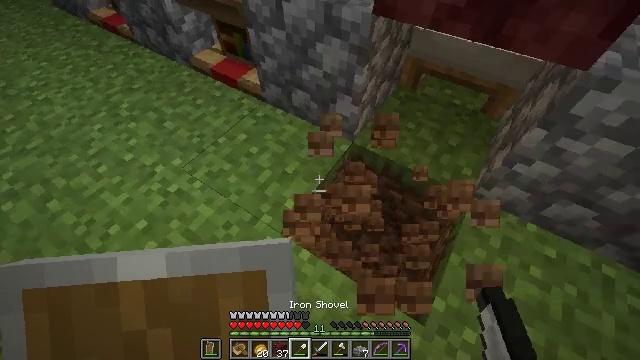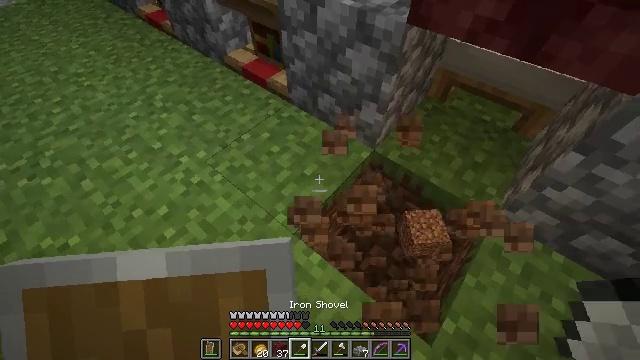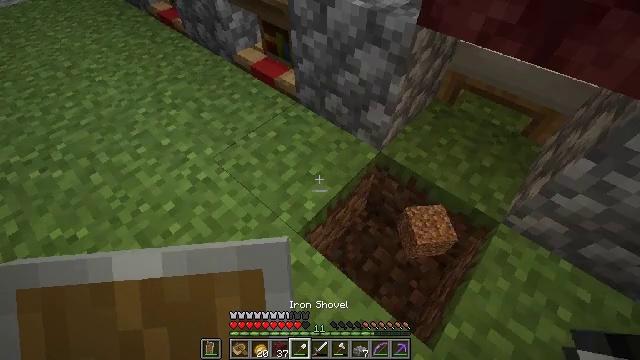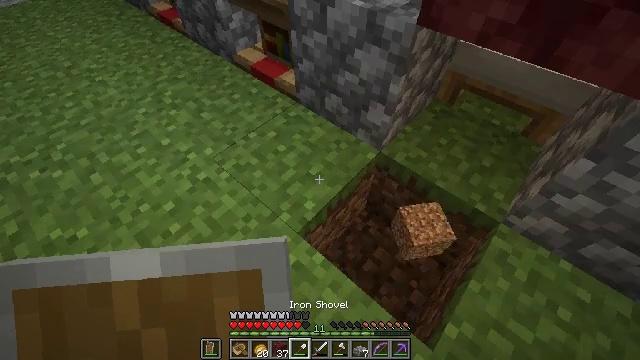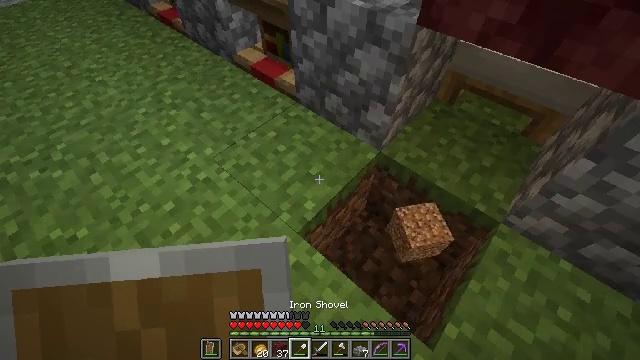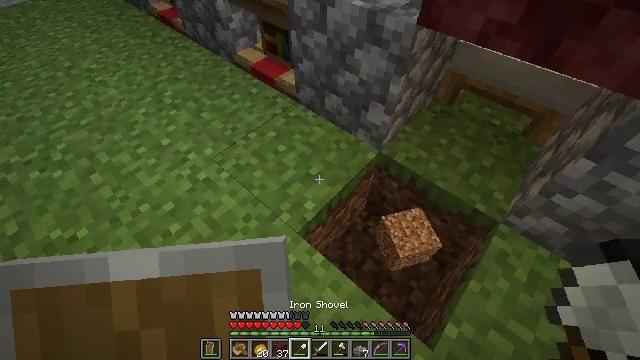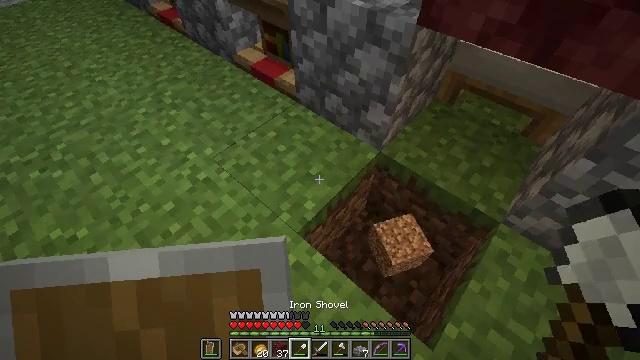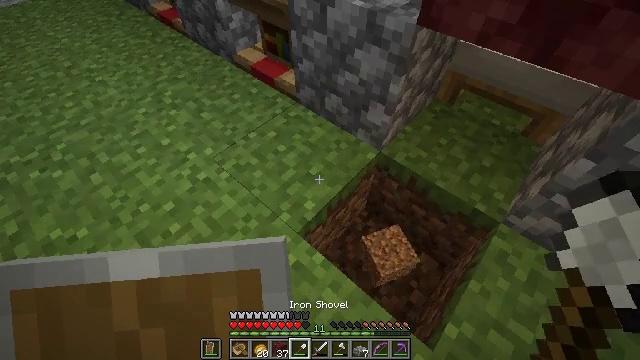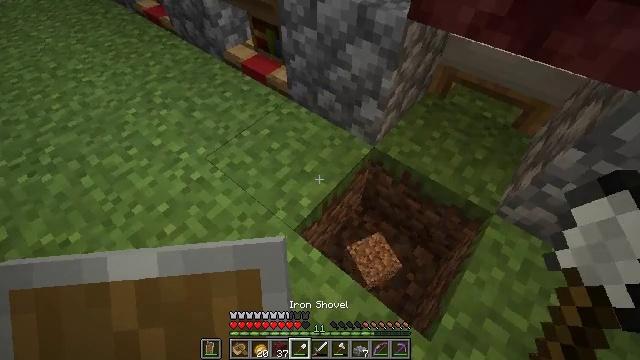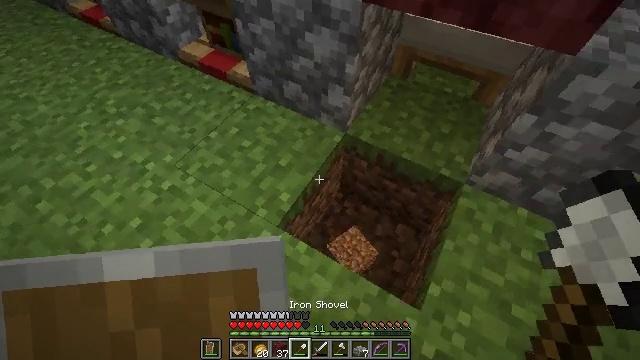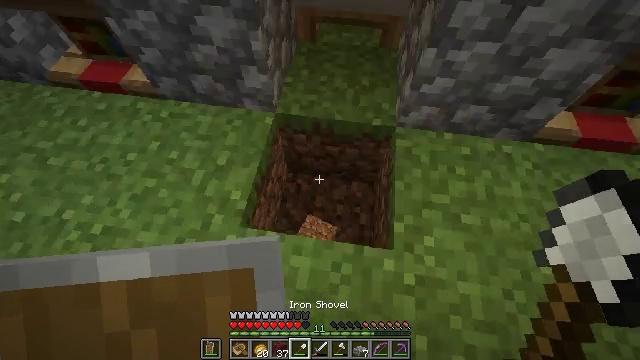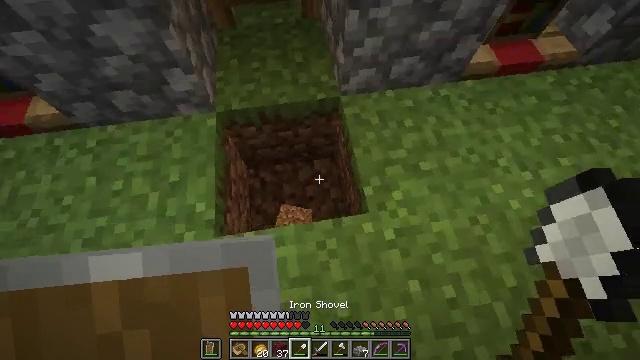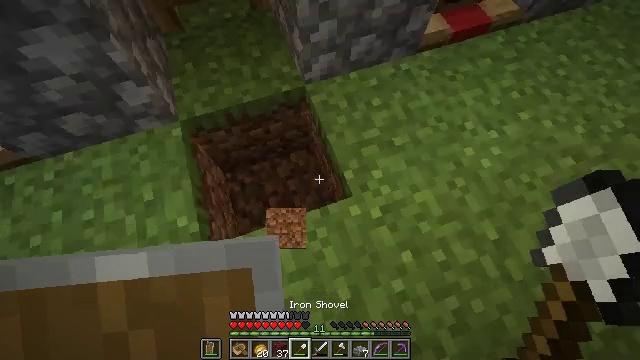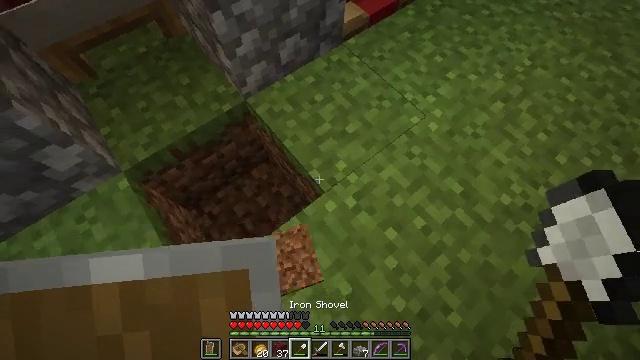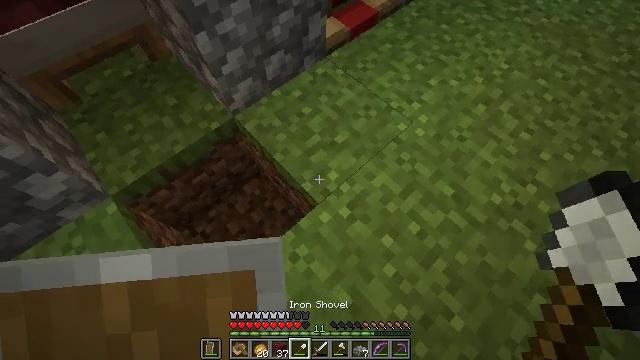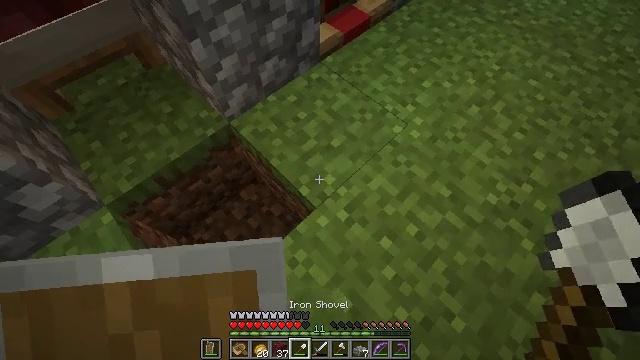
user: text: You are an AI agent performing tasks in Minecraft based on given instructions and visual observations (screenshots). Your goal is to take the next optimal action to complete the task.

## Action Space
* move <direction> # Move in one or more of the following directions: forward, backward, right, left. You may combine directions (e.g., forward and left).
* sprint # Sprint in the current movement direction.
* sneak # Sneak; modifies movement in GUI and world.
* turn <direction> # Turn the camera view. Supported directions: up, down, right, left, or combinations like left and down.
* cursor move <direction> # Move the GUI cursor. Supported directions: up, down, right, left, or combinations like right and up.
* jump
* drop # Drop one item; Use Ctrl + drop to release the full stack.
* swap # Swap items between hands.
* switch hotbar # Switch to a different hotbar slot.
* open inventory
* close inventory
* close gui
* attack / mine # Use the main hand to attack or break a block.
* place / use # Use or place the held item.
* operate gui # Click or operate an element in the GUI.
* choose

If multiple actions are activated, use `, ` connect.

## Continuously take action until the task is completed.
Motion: motion action
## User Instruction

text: Mine grass block from the ground.
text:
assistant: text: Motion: turn left
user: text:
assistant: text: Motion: turn left
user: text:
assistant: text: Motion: no_op
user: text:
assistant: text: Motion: no_op
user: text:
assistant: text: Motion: no_op
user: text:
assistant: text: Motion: no_op
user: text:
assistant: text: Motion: no_op
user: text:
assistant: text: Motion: turn right
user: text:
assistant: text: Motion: turn right and down
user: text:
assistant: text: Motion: turn right and down
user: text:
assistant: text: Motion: turn right and down
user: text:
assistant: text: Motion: turn right and down
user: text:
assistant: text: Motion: turn right
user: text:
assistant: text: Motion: turn right and up
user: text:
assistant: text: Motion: turn right
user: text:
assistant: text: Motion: attack / mine
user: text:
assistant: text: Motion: attack / mine
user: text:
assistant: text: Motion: attack / mine
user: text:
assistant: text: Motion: attack / mine
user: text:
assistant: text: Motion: attack / mine
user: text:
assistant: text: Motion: attack / mine
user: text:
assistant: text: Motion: attack / mine
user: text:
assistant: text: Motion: no_op
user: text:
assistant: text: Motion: no_op
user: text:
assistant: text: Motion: no_op
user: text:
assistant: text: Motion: no_op
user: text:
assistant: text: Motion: no_op
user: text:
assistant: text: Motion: no_op
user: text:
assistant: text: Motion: no_op
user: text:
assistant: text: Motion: no_op